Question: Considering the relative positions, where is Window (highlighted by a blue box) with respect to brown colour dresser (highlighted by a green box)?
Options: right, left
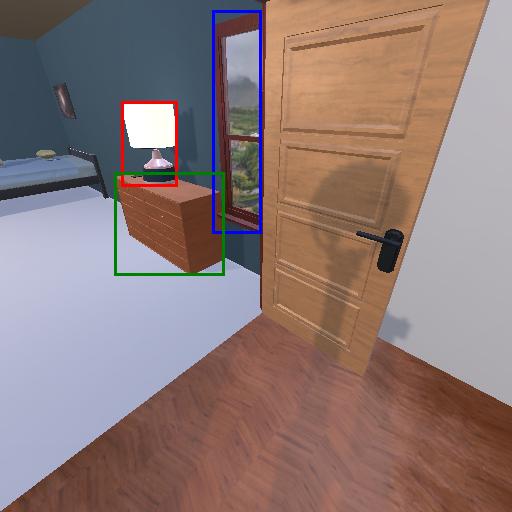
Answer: right